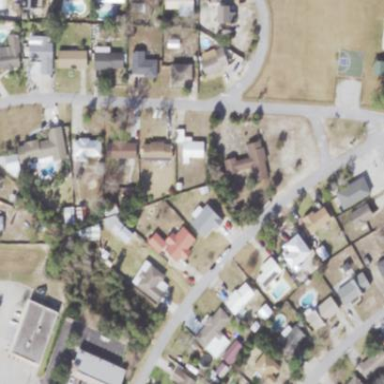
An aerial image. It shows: This residential area consists of single-family homes.